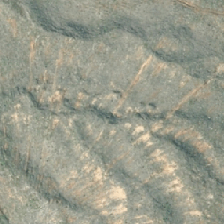
Land cover: harvested_forest